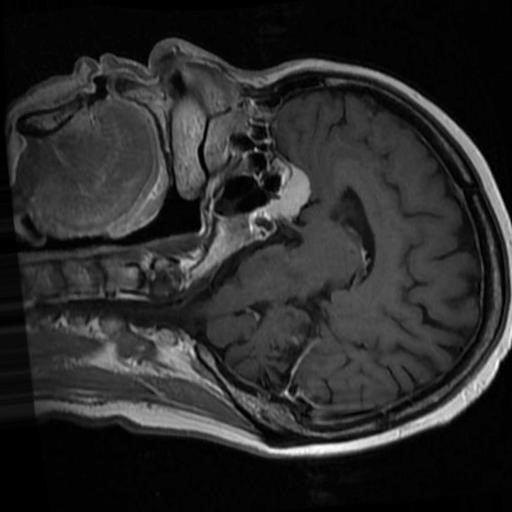
Label: brain_menin